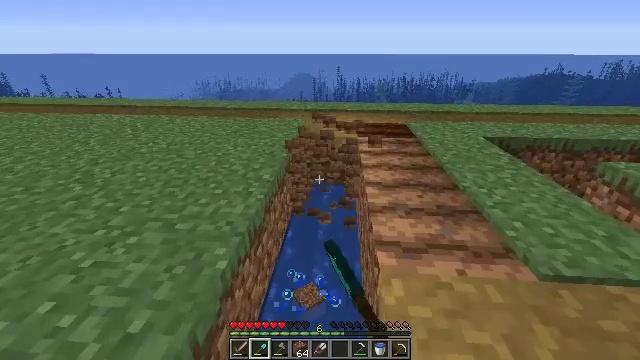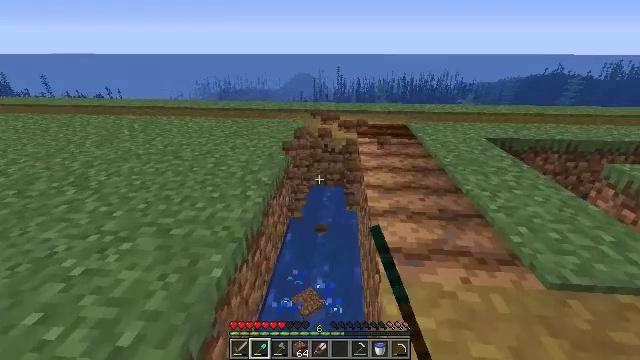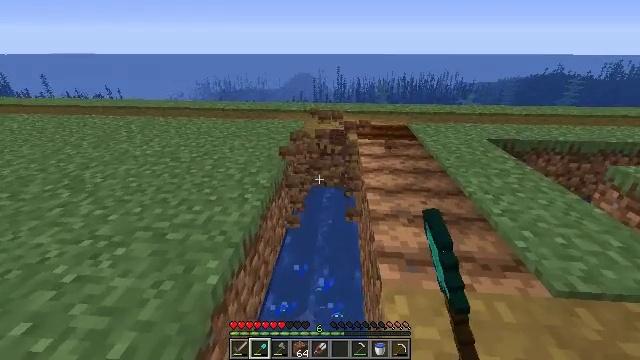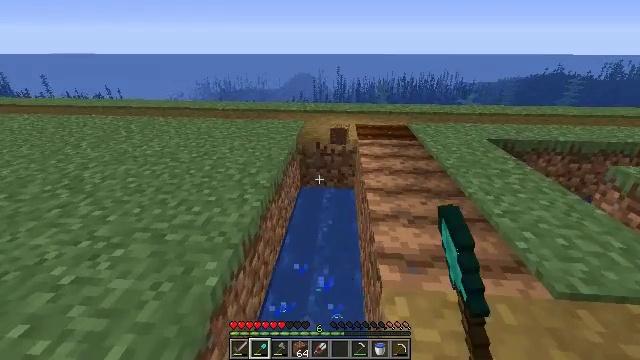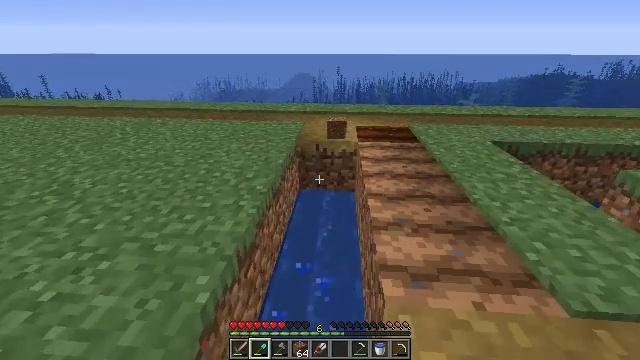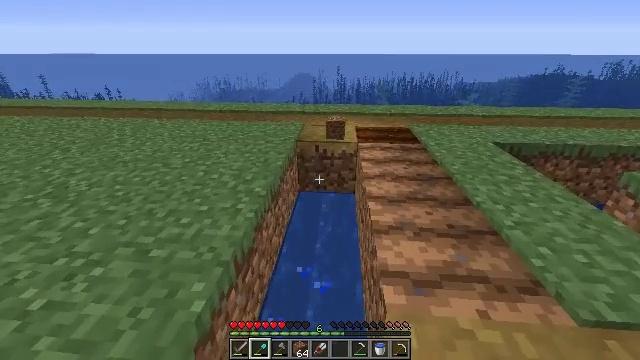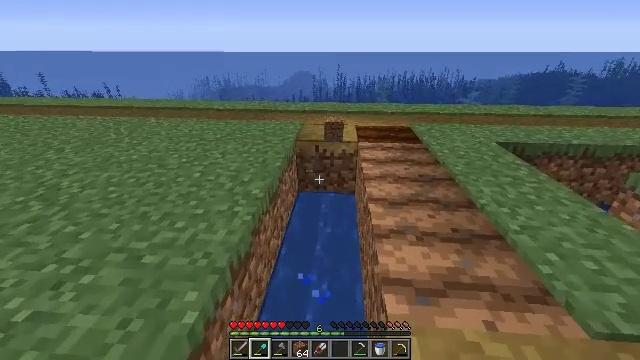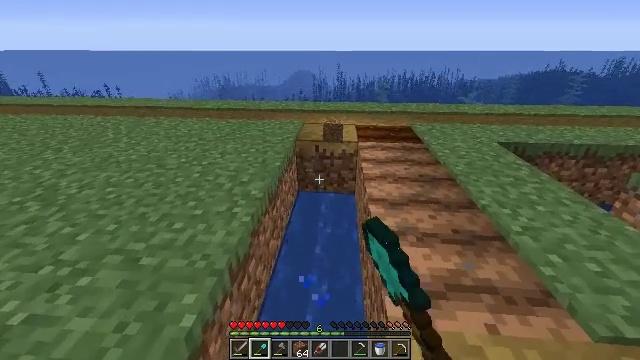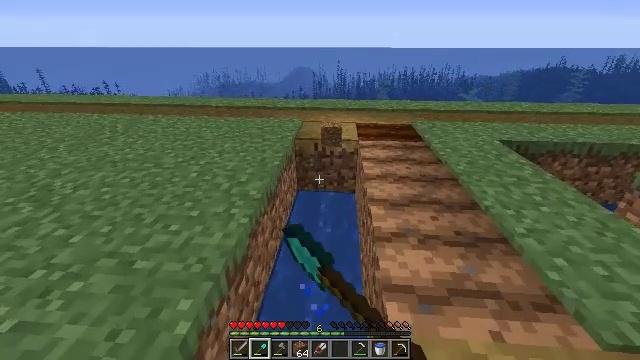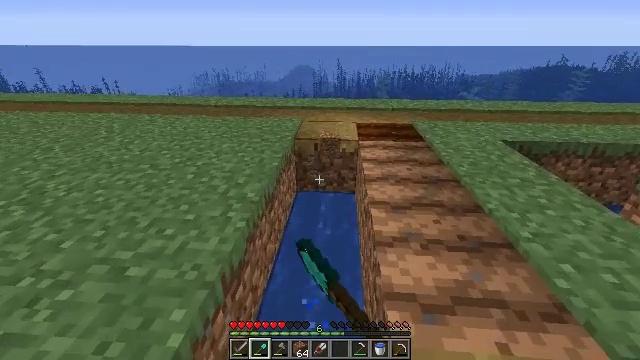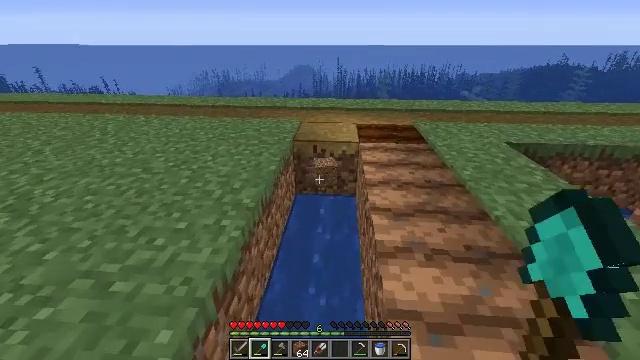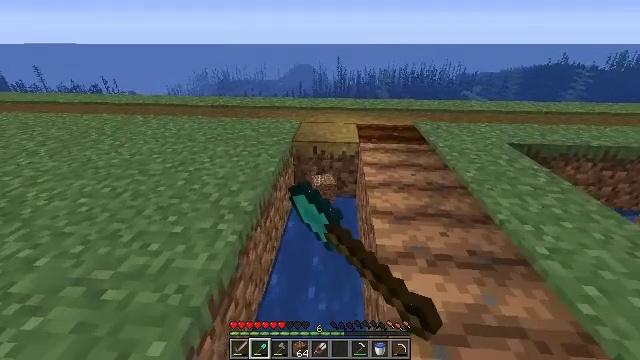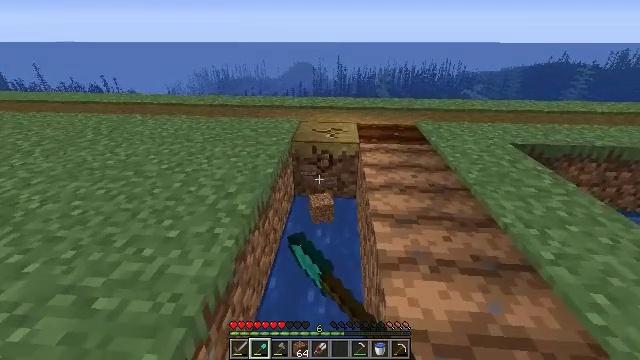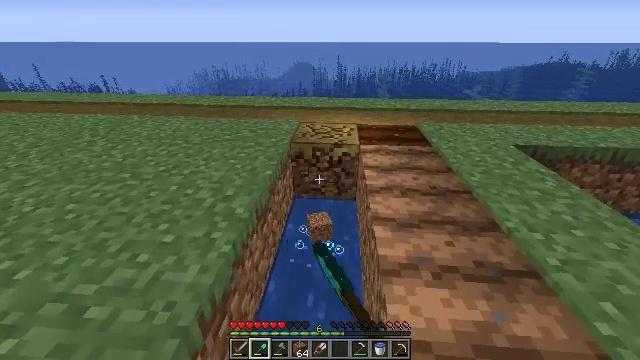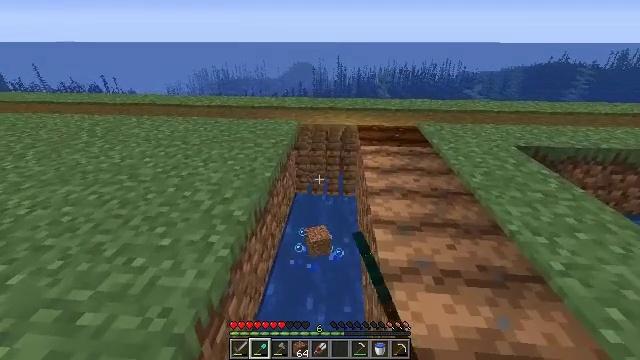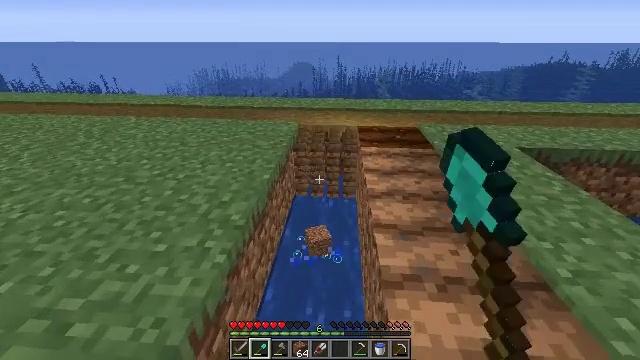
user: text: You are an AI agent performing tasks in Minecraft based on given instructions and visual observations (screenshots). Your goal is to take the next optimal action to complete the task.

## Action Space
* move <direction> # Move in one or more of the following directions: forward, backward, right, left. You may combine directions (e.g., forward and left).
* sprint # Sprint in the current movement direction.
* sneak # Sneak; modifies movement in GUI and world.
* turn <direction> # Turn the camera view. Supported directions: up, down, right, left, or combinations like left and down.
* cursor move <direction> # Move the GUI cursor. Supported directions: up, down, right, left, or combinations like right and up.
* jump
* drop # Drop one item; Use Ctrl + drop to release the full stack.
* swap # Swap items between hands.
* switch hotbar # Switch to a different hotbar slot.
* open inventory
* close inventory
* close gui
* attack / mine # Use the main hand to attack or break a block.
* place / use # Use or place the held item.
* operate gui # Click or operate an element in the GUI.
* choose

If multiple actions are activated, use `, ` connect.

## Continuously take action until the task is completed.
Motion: motion action
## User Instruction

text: Break the grass path to collect materials.
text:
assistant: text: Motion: move forward, sneak, attack / mine
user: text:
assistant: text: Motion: move forward, sneak, attack / mine
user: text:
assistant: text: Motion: move forward, sneak, attack / mine
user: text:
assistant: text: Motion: move forward, sneak, attack / mine
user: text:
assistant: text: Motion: move forward, sneak, attack / mine
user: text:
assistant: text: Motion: move forward, sneak, attack / mine
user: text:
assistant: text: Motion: move forward, sneak, attack / mine
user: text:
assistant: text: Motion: move forward, sneak, attack / mine
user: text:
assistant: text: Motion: move forward, sneak, attack / mine
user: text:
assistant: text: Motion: move forward, sneak, attack / mine
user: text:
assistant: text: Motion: move forward, sneak, attack / mine
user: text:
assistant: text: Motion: move forward, sneak, attack / mine
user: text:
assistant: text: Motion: move forward, sneak, attack / mine
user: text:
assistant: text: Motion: move forward, sneak, attack / mine
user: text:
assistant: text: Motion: move forward, sneak, attack / mine
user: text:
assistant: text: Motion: move forward, sneak, attack / mine
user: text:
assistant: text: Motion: move forward, sneak
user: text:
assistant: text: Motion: move forward, sneak, turn right and down
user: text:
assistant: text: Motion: move forward, sneak, turn right and down
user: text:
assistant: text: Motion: sneak